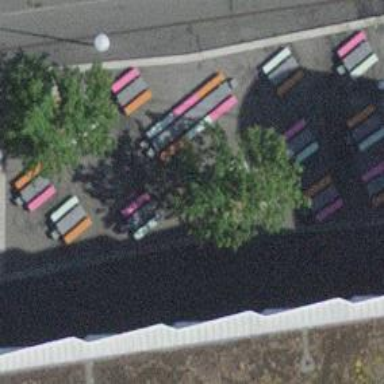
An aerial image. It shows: Bench for seating.